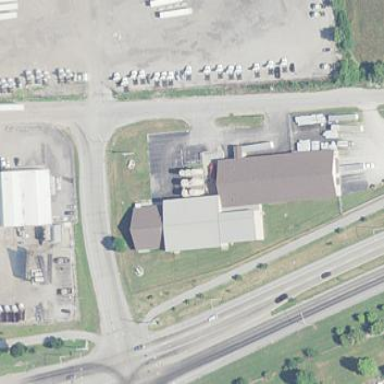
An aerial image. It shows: Industrial building.